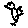
Label: bird